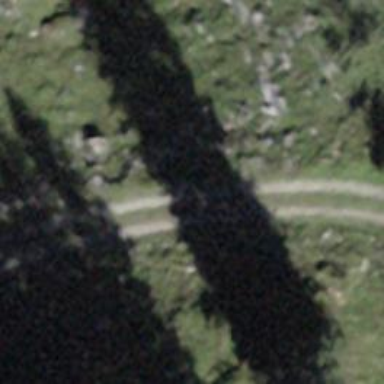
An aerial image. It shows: Gravel track with grade4 track type.